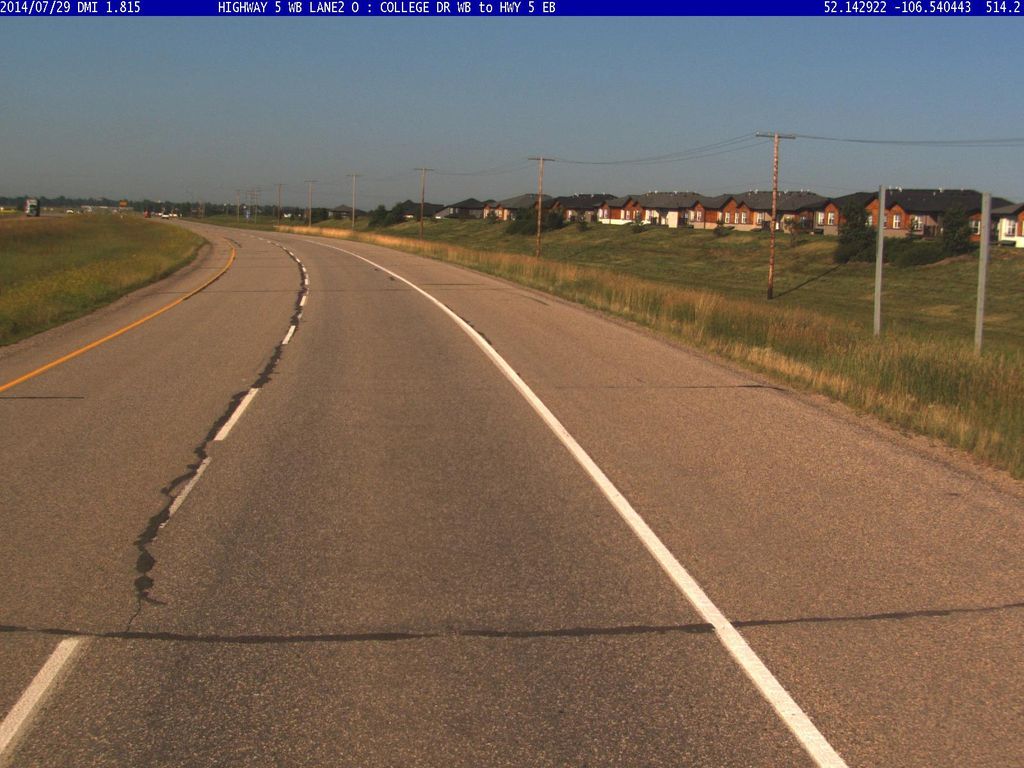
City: saskatoon